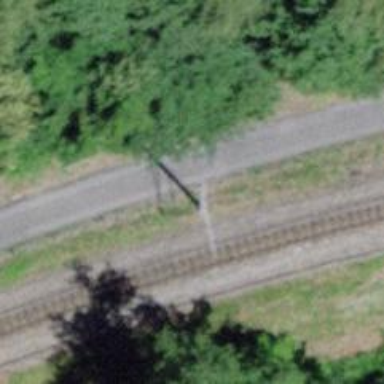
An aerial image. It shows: Narrow-gauge railway with 1 track. The tracks are electrified with contact line.